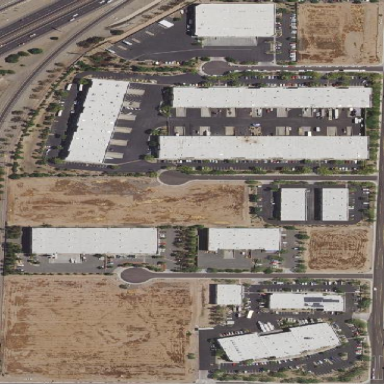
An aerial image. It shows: Commercial area.